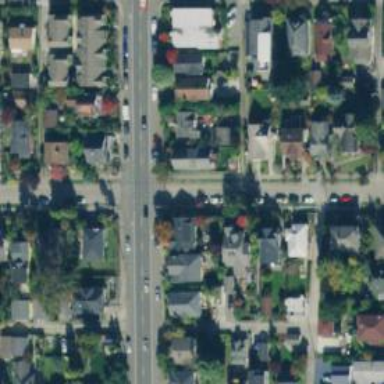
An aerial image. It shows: Residential road with separate sidewalk.